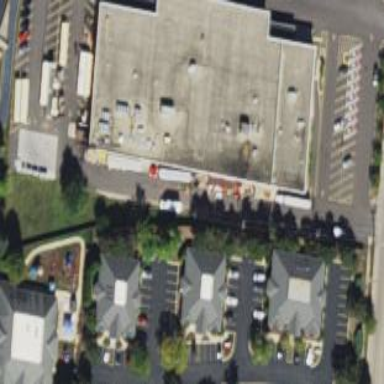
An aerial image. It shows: Retail building.